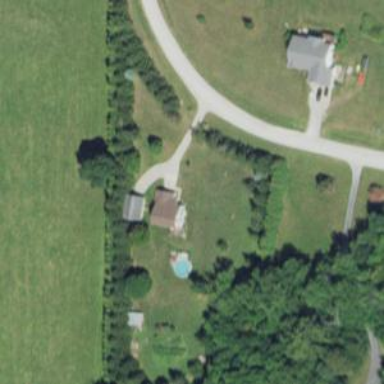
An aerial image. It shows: Driveway.